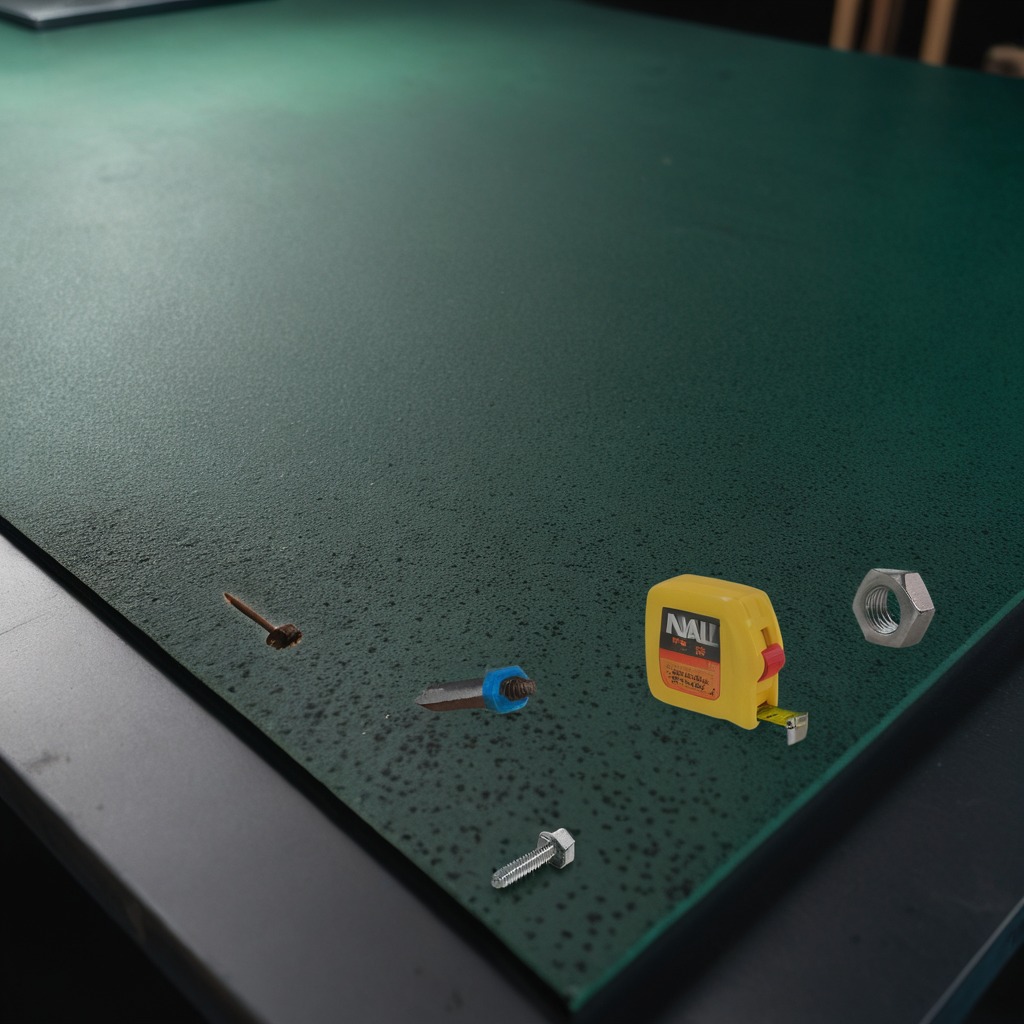
A measuring tape, a metal machine screw, an iron nail, a handheld metal saw, and a metal nut are lying on a clean granite tabletop covered with a green rubber mat inside a workshop at night dim ambient light soft shadows worn but beneath the mat.